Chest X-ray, PA view. Patient: 51 years old, sex M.
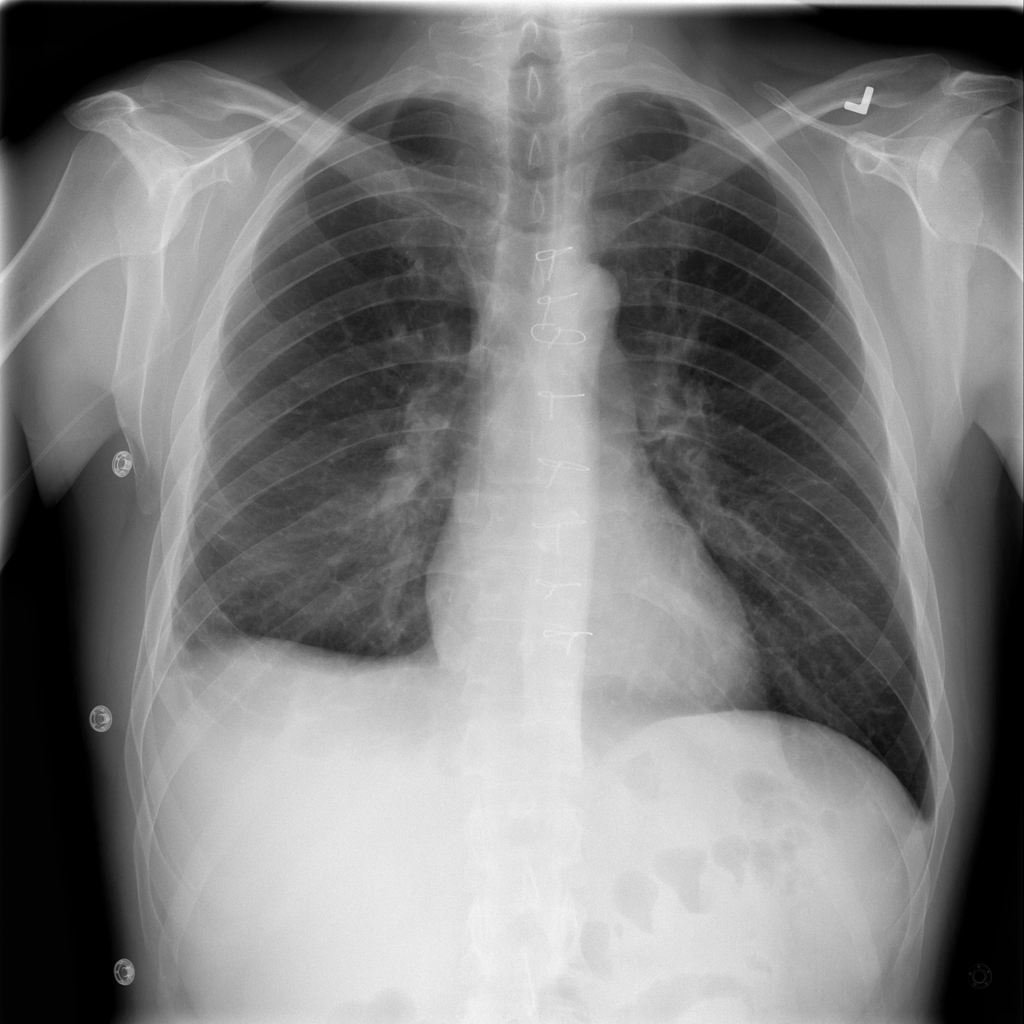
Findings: Effusion